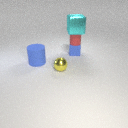
small blue rubber cube below small red rubber cylinder